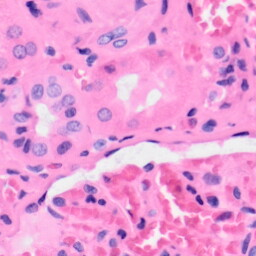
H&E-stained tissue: Kidney